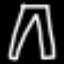
Label: pants